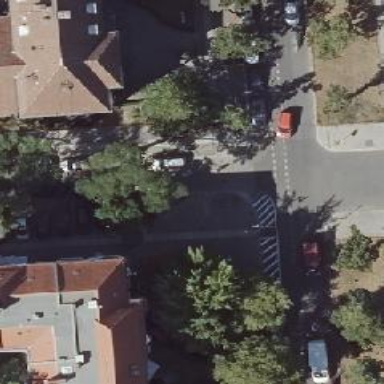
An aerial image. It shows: Unmarked crossing on footway.